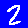
Digit: 2